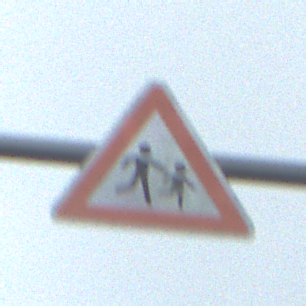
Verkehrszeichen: KinderLinks
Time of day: Midday
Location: Outdoor (Suburban)
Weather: Overcast
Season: NotSpecified
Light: Natural